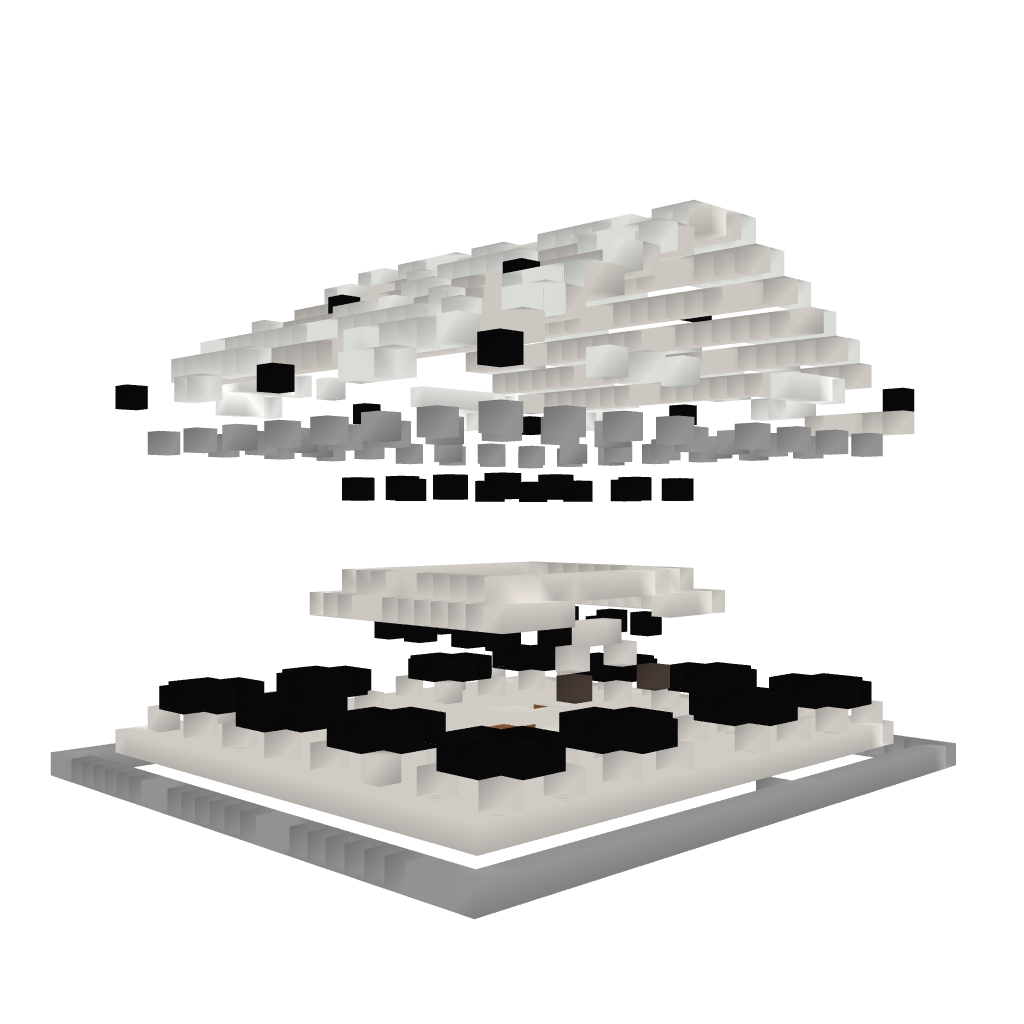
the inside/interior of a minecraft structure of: Templo Romano